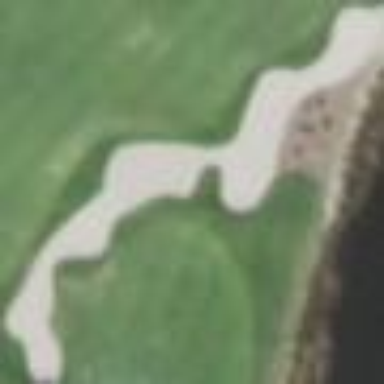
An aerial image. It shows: Sandy area is golf bunker.